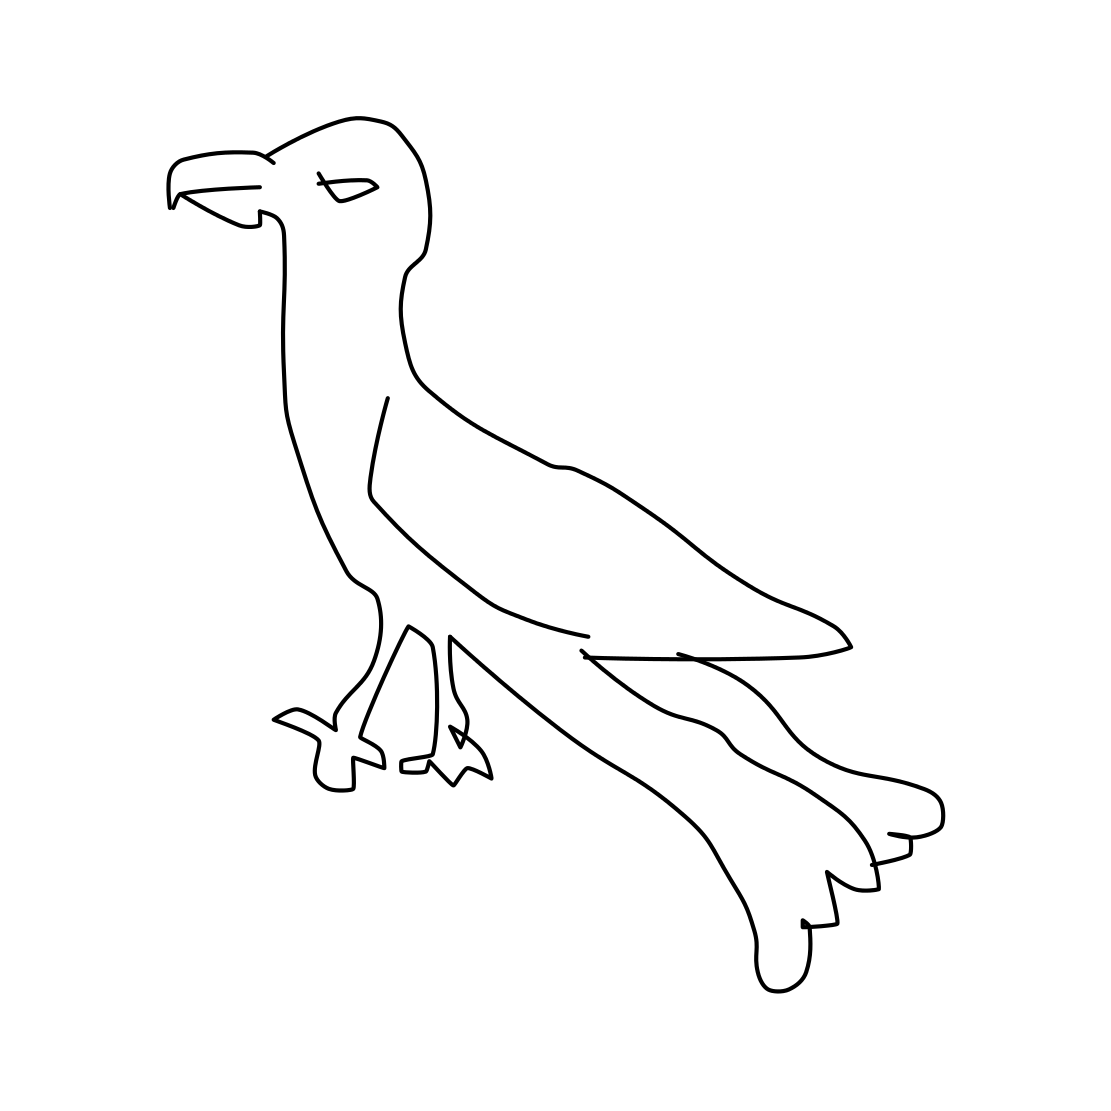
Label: parrot